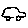
Label: car